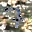
Label: 7